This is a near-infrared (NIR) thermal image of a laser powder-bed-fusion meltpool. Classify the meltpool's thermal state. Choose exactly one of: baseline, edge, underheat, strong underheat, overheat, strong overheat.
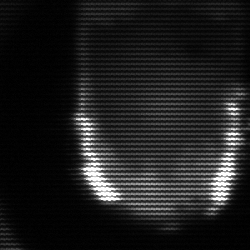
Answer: baseline